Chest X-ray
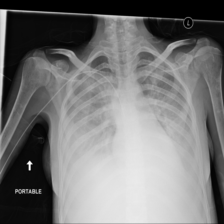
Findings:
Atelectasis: negative
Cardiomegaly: negative
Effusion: positive
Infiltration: negative
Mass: negative
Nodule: negative
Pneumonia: negative
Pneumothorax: negative
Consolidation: negative
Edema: negative
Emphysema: negative
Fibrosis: negative
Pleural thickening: negative
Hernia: negative